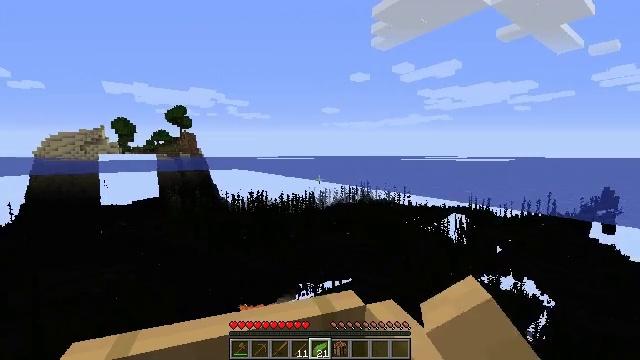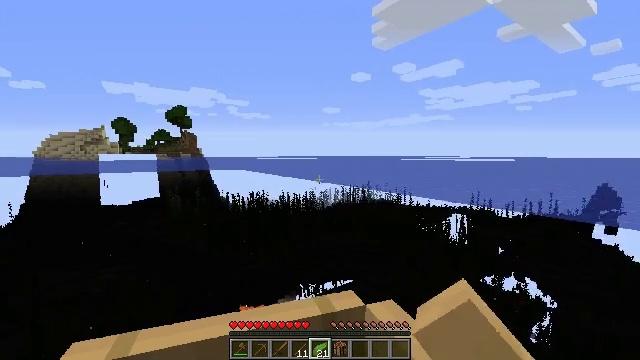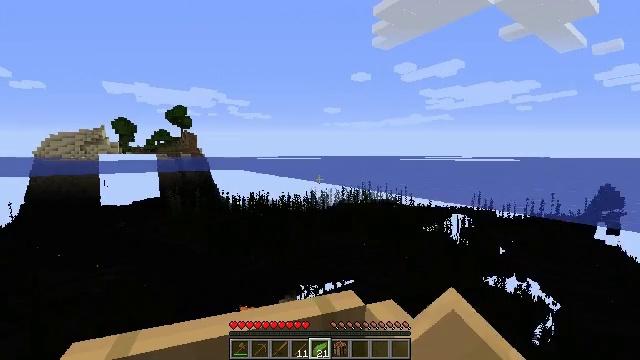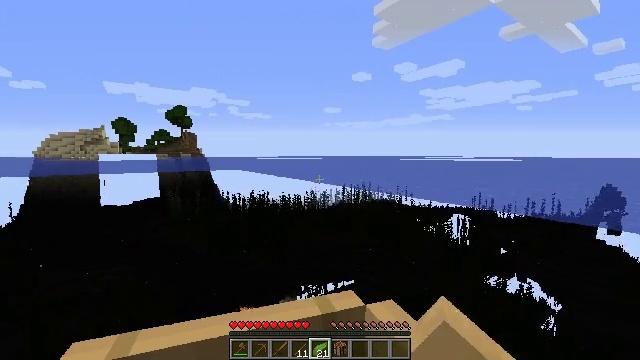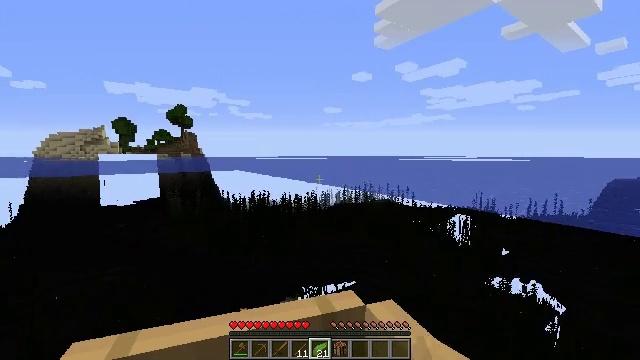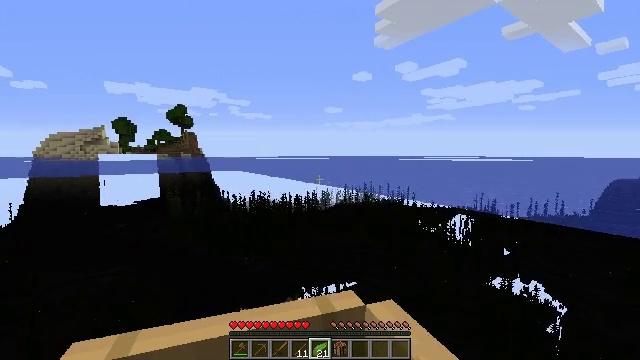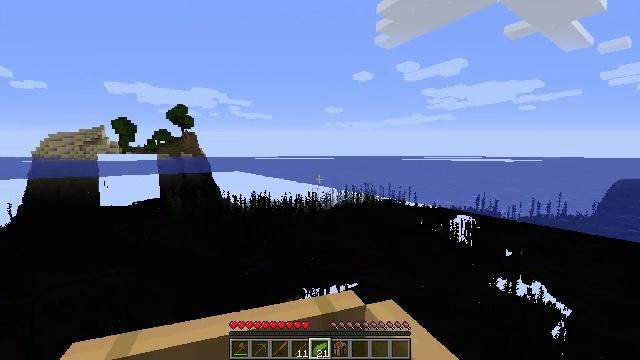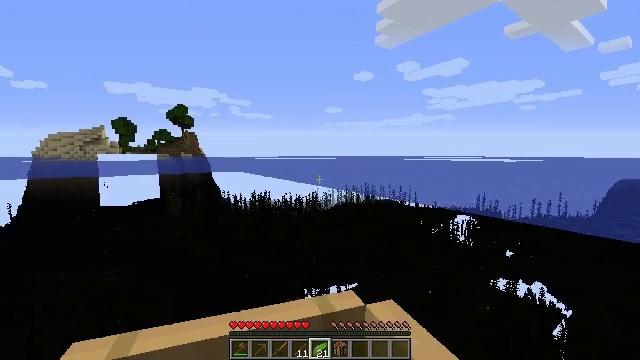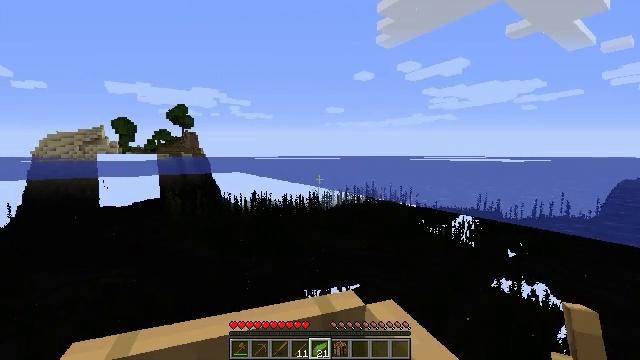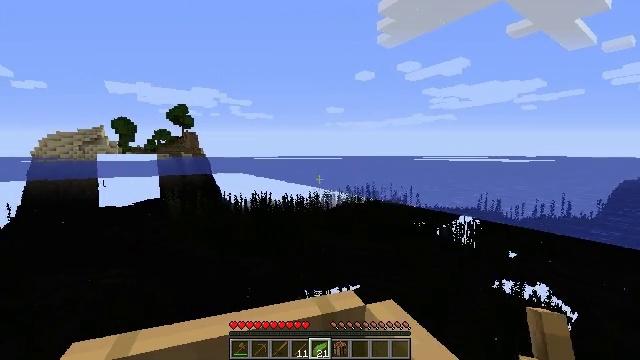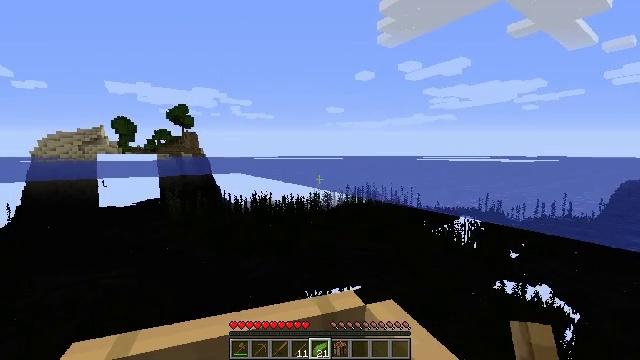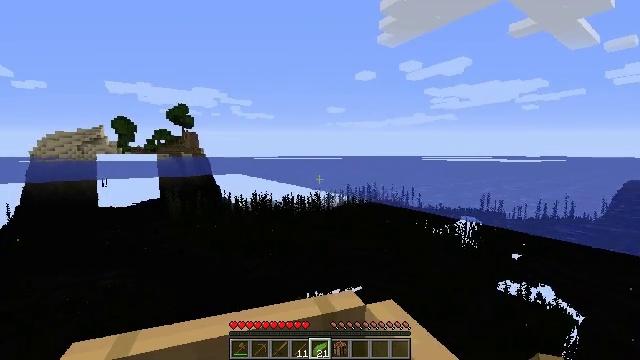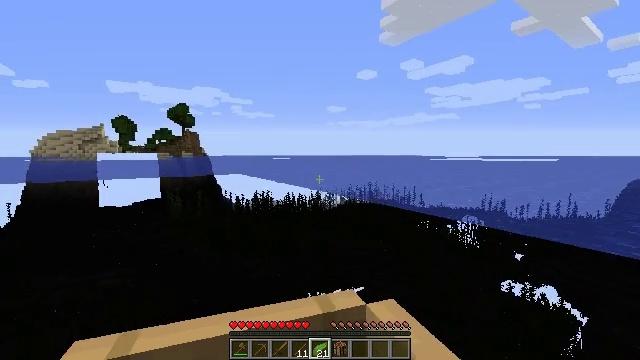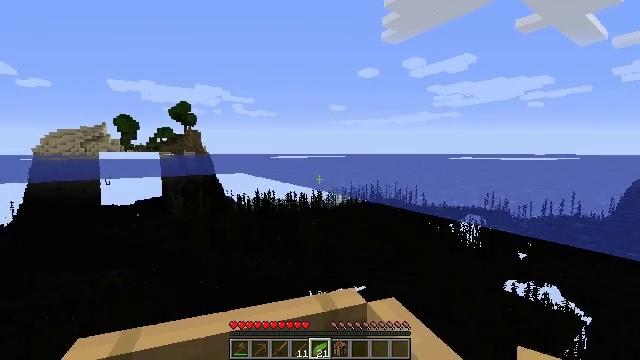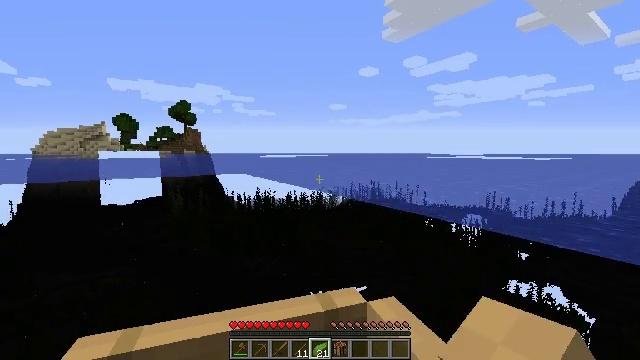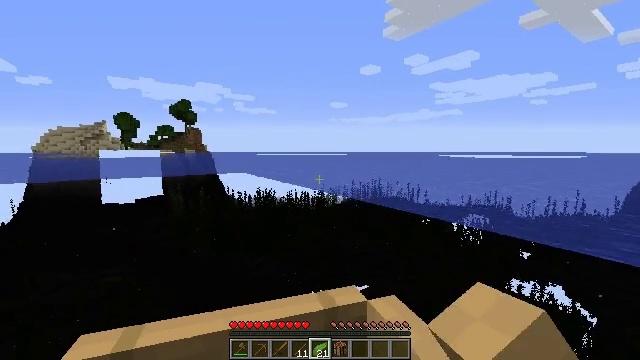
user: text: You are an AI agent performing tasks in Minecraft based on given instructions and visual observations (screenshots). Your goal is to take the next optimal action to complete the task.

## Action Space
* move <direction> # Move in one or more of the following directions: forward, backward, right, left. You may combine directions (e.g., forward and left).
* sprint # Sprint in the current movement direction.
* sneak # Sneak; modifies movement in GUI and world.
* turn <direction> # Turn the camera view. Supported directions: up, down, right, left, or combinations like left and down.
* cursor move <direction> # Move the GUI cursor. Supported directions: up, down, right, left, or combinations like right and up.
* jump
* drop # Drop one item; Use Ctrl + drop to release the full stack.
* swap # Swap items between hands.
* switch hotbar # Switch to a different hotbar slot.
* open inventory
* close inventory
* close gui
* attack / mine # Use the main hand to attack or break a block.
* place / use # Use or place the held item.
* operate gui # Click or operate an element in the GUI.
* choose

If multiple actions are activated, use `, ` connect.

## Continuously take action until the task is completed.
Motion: motion action
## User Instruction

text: Drop kelp from the inventory.
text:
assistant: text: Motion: move forward
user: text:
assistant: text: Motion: move forward
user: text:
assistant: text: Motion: move forward
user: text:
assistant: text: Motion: move forward
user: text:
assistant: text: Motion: move forward
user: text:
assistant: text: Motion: move forward
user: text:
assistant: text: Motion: move forward
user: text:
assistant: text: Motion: move forward
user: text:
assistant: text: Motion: move forward
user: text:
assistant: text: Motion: move forward
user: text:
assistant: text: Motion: move forward
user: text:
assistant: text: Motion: move forward
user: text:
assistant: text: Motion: move forward
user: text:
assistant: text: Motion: move forward
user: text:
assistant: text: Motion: move forward
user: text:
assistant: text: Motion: move forward
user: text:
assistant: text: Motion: move forward
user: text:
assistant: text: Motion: move forward
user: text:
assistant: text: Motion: move forward
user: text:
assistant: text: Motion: move forward
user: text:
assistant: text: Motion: move forward and move right
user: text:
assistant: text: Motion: move forward and move right
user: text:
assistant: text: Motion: move forward and move right
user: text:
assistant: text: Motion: move forward and move right
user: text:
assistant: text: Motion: move forward
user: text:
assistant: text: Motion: move forward
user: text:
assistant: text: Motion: move forward
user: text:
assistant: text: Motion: move forward
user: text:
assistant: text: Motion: move forward
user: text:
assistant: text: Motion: move forward